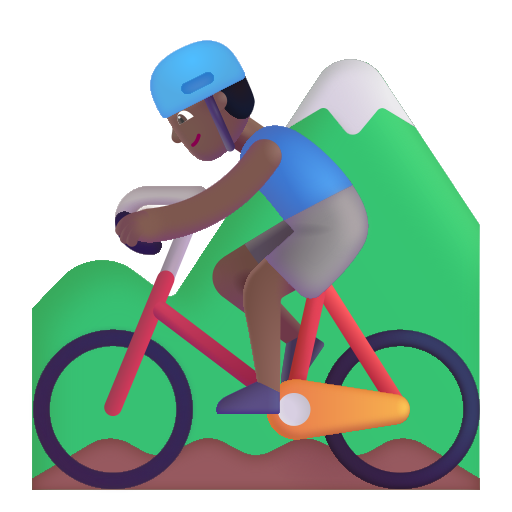
man mountain biking color  dark